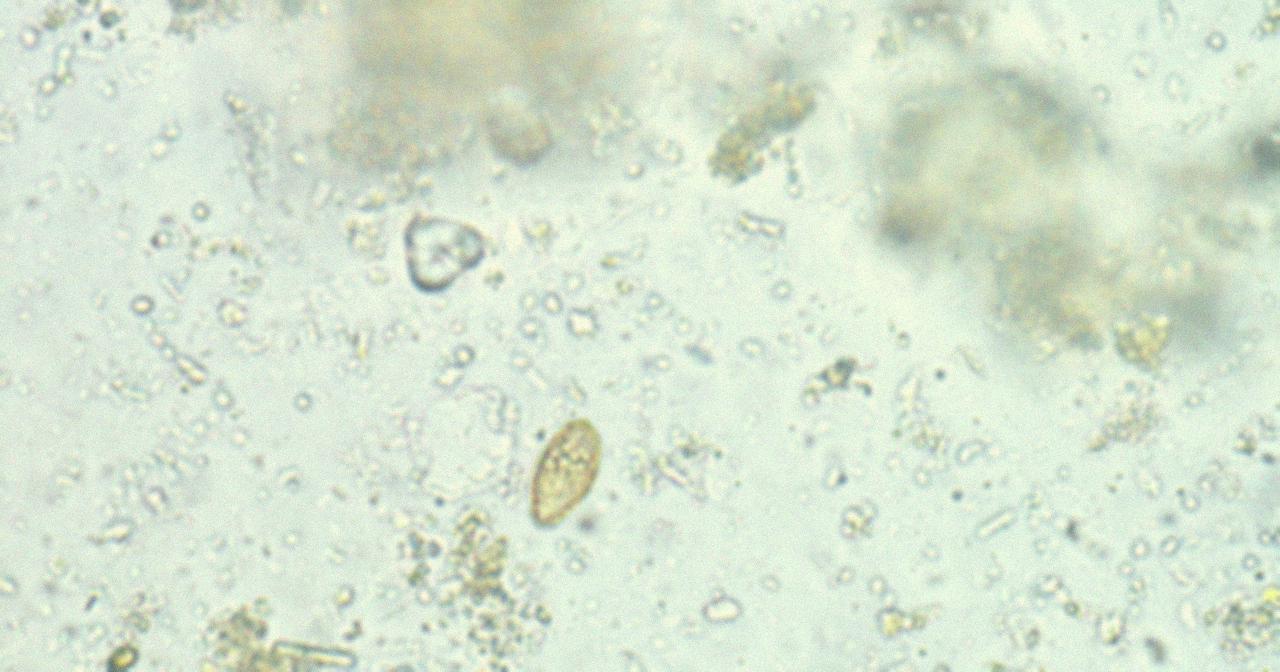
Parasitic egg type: Opisthorchis viverrine